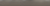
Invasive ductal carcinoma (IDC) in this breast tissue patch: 0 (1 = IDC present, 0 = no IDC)